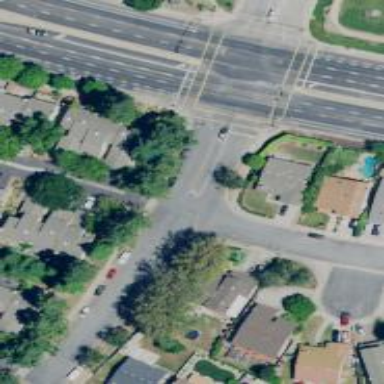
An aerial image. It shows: Solid stop line on the road.